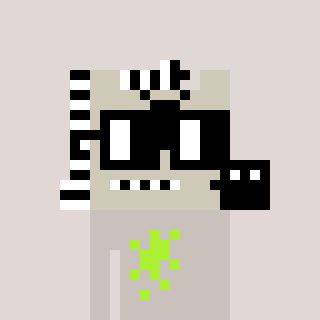
a pixel art character with square black glasses, a zebra-shaped head and a foggrey-colored body on a warm background